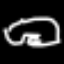
Label: frog